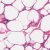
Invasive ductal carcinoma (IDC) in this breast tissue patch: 0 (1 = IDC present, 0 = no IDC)